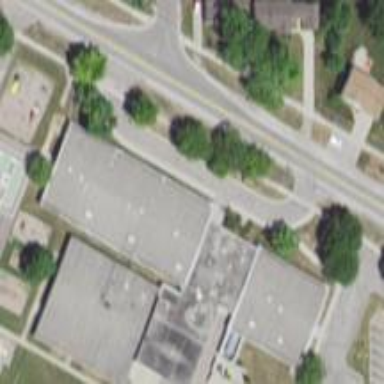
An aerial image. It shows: School building.